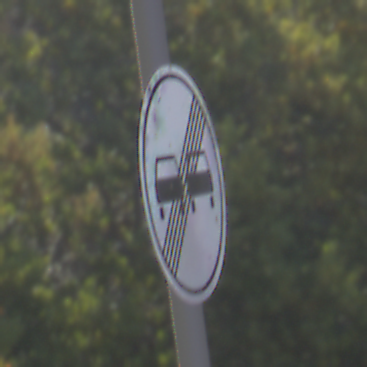
Verkehrszeichen: EndeUeberholverbot
Umgebung: Outdoor, Nature
Tageszeit: MorningAfternoon
Wetter: Clear
Licht: Natural
Jahreszeit: NotSpecified
Kontrast: HighContrast